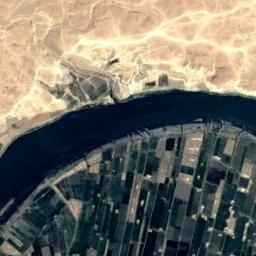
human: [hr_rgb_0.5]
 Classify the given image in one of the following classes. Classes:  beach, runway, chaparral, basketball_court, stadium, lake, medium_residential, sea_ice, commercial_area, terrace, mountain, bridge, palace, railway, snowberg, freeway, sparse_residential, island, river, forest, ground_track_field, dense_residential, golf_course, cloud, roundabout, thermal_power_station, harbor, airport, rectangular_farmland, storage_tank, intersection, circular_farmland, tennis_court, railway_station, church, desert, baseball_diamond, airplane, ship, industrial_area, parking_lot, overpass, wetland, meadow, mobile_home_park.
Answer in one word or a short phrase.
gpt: river